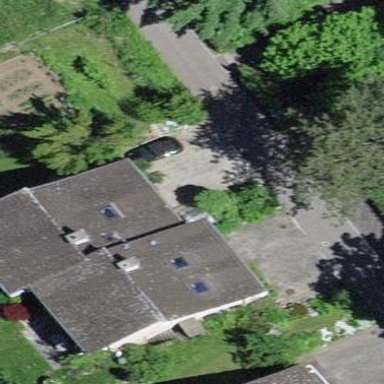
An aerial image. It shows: Simple and straightforward house.